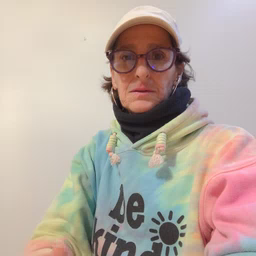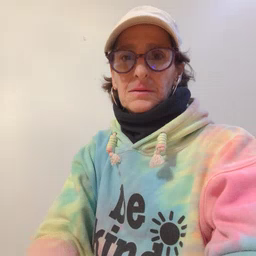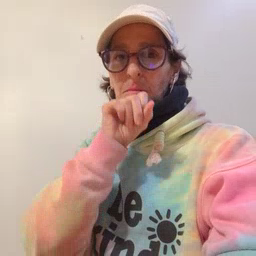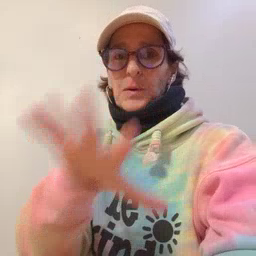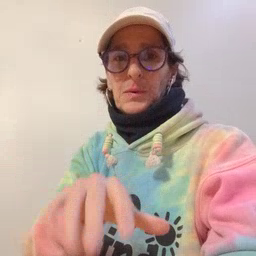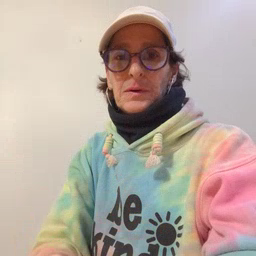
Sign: blow